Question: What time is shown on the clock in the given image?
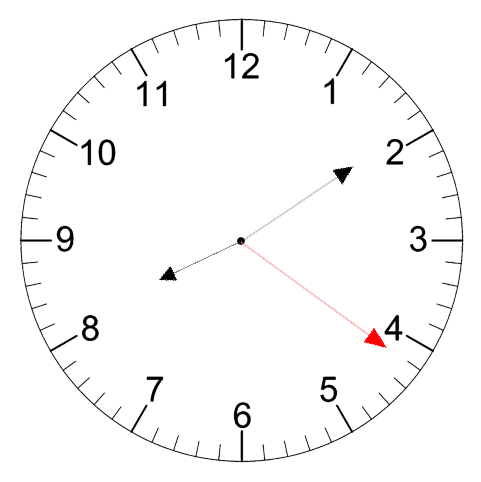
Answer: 08:09:21